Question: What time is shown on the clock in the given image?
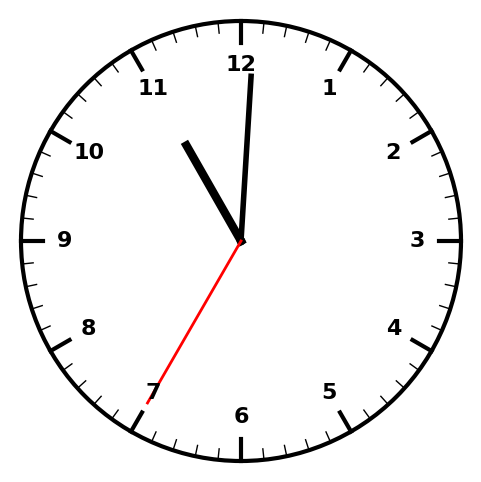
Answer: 11:00:35